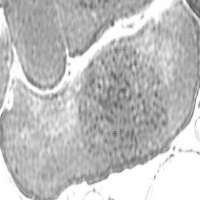
Label: prophase